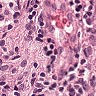
Metastatic tissue present: no